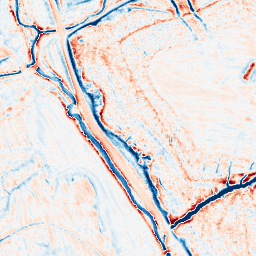
Category: edge_preserving
Decomposition family: anisotropic_diffusion
Decomposition parameters: iterations: 20
kappa: 100
gamma: 0.2
Upsampling method: quintic
Upsampling parameters: scale: 4
Upsampling scale: 4